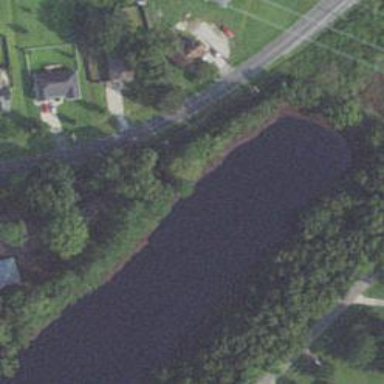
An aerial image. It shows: Canal.